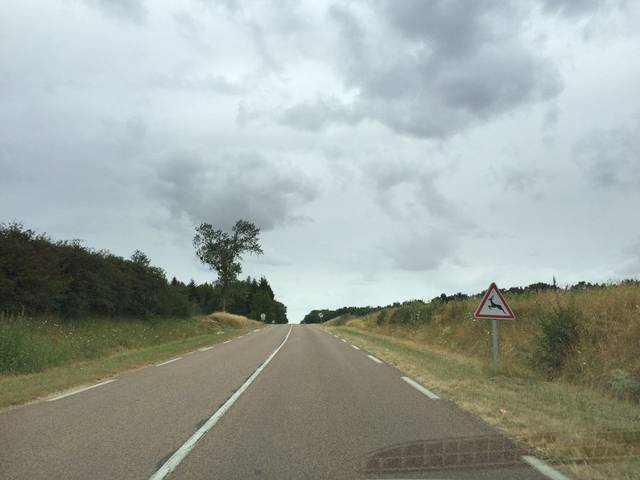
Region: France
Coordinates: 47.801, 3.509